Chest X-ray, PA view. Patient: 29 years old, sex M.
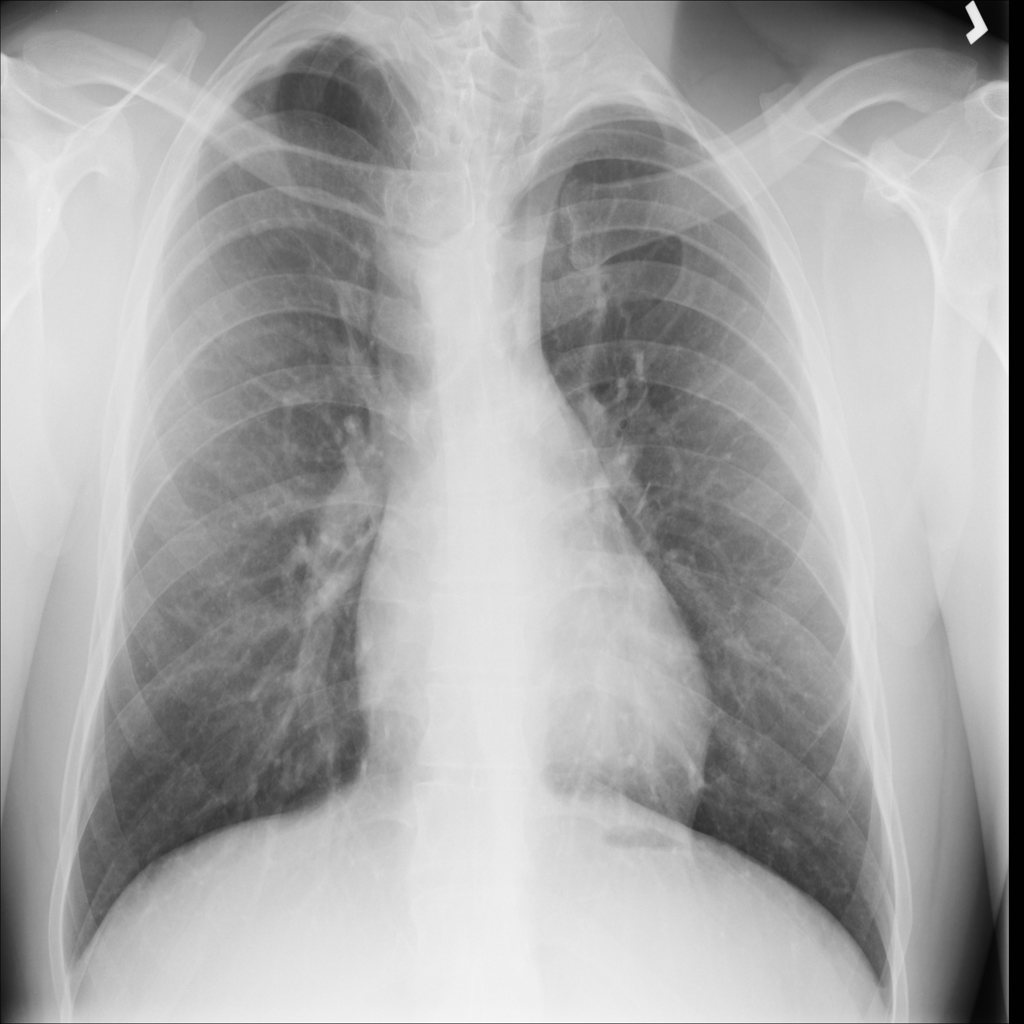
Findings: No Finding